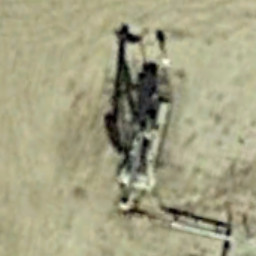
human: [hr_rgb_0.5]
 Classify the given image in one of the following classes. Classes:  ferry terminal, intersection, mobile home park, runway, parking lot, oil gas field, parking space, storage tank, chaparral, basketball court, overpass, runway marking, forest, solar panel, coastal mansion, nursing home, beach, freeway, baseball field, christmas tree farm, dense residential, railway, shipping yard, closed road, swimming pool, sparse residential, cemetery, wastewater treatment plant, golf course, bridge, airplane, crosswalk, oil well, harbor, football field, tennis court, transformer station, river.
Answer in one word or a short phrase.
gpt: oil well